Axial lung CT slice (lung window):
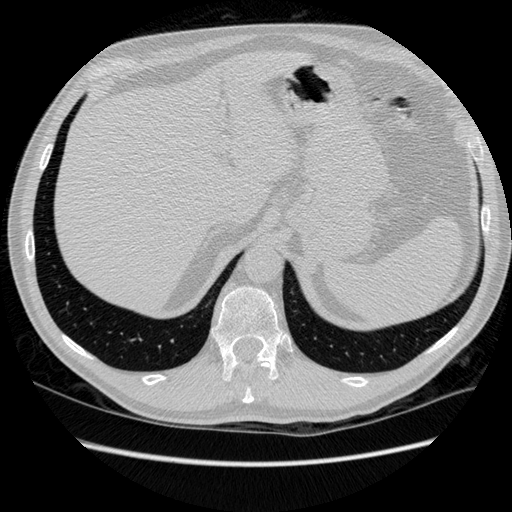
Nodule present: no